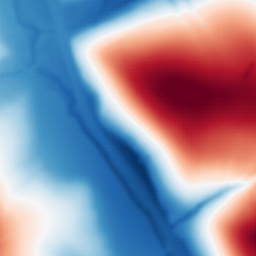
Category: multiscale
Decomposition family: dog_multiscale
Decomposition parameters: sigma_ratio: 2
n_scales: 6
base_sigma: 2
Upsampling method: sinc_hamming
Upsampling parameters: scale: 4
kernel_size: 8
Upsampling scale: 4